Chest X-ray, PA view. Patient: 17 years old, sex M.
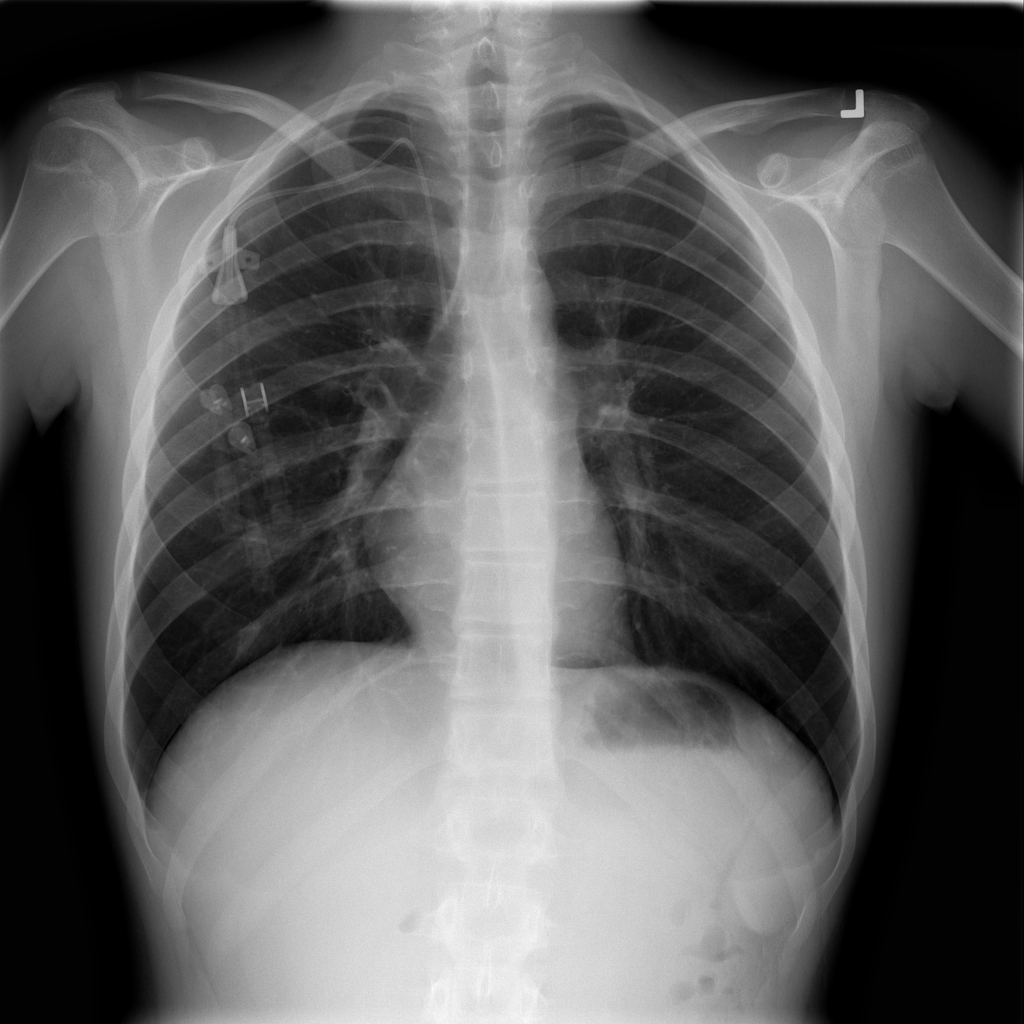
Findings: No Finding